Current action and preconditions to check: path_clear

Your task: For each precondition in the list above, predict whether it will hold at this action.

Consider the current scene as observed from the mobile robot's camera, and analyze the predicted future states of all dynamic agents (e.g., people, animals, vehicles, or any moving entities) within the NEXT SECOND.

IMPORTANT: Only answer "very likely" if you are absolutely certain—based on strong, clear evidence—that a dynamic agent will violate the precondition in the predicted future state. Do NOT answer "very likely" for unlikely, ambiguous, or low-probability risks.

Ask yourself for each precondition: Is there a high probability, with clear and convincing evidence, that the predicted future states of any dynamic agent will interfere with the predicted future state of the currently executing action within the NEXT SECOND, causing that precondition to fail?

Assess the risk level based on these predictions. Use "likely" or "very likely" if motions create a clear risk of interference.

Use "neutral" or "improbable" if agents are nearby but their predicted paths are clearly diverging or non-conflicting.

Failure Risk Categories: "very improbable", "improbable", "neutral", "likely", "very likely"

Answer Format: Output ONLY the probability_of_failure value from these categories: "very improbable", "improbable", "neutral", "likely", "very likely"

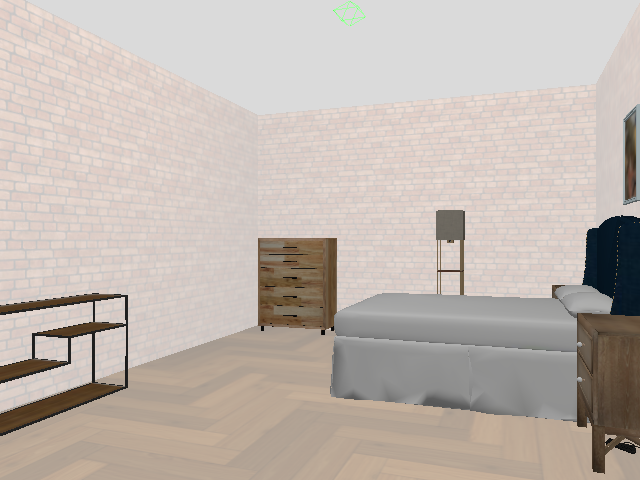

Answer: very improbable